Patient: sex M, age 30
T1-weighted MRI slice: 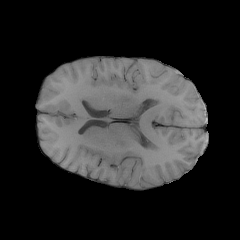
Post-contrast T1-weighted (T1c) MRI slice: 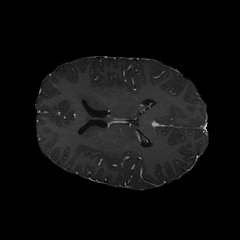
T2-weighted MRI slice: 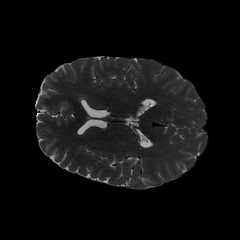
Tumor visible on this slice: no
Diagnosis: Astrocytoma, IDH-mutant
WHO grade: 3